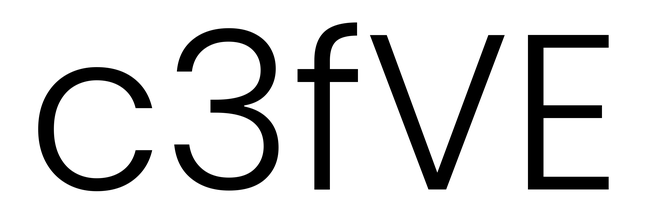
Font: Poppins-Light